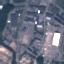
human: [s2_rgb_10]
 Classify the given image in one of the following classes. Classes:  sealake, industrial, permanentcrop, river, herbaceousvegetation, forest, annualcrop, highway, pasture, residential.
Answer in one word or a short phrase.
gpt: Industrial